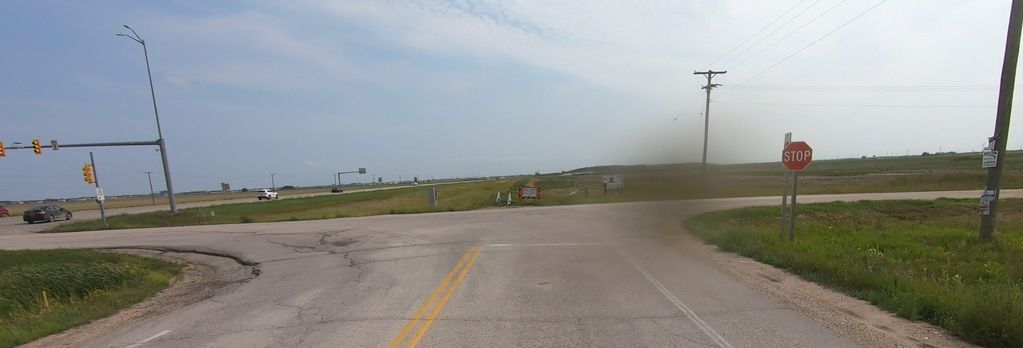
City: winnipeg